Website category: university
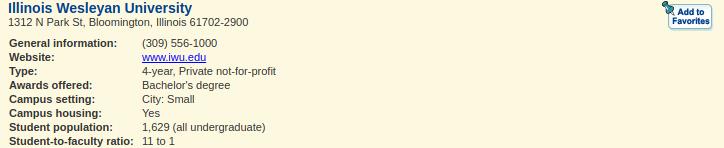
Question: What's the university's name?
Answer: Illinois Wesleyan University

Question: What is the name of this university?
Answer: Illinois Wesleyan University

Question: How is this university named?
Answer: Illinois Wesleyan University

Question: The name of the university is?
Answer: Illinois Wesleyan University

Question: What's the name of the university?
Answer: Illinois Wesleyan University

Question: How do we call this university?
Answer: Illinois Wesleyan University

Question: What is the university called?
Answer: Illinois Wesleyan University

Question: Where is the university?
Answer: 1312 N Park St, Bloomington, Illinois 61702-2900

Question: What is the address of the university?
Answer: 1312 N Park St, Bloomington, Illinois 61702-2900

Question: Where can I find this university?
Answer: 1312 N Park St, Bloomington, Illinois 61702-2900

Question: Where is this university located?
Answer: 1312 N Park St, Bloomington, Illinois 61702-2900

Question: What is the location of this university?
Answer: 1312 N Park St, Bloomington, Illinois 61702-2900

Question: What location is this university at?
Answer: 1312 N Park St, Bloomington, Illinois 61702-2900

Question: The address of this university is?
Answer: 1312 N Park St, Bloomington, Illinois 61702-2900

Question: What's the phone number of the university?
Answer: (309) 556-1000

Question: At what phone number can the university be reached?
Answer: (309) 556-1000

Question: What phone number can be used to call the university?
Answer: (309) 556-1000

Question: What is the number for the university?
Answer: (309) 556-1000

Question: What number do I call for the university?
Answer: (309) 556-1000

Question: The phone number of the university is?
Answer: (309) 556-1000

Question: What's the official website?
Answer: www.iwu.edu

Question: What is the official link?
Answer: www.iwu.edu

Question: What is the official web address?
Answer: www.iwu.edu

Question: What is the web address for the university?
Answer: www.iwu.edu

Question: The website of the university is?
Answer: www.iwu.edu

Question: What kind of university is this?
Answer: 4-year, Private not-for-profit

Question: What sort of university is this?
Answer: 4-year, Private not-for-profit

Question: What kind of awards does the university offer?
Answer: Bachelor's degree

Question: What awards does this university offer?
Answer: Bachelor's degree

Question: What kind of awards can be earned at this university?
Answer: Bachelor's degree

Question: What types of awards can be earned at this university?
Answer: Bachelor's degree

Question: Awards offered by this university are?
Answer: Bachelor's degree

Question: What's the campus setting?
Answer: City: Small

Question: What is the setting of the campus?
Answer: City: Small

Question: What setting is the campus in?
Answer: City: Small

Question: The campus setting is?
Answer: City: Small

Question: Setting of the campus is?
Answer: City: Small

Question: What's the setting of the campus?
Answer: City: Small

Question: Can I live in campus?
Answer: Yes

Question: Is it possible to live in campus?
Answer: Yes

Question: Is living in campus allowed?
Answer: Yes

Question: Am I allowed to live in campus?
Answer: Yes

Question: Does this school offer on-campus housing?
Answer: Yes

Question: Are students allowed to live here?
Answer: Yes

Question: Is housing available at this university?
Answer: Yes

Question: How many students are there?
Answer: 1,629 (all undergraduate)

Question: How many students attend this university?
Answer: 1,629 (all undergraduate)

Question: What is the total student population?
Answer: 1,629 (all undergraduate)

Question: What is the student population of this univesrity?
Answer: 1,629 (all undergraduate)

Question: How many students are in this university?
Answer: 1,629 (all undergraduate)

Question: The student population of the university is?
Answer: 1,629 (all undergraduate)

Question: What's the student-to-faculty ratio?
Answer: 11 to 1

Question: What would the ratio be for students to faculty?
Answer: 11 to 1

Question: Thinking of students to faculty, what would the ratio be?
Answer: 11 to 1

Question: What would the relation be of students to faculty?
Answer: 11 to 1

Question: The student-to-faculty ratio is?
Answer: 11 to 1

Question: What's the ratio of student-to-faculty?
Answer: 11 to 1

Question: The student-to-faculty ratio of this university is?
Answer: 11 to 1